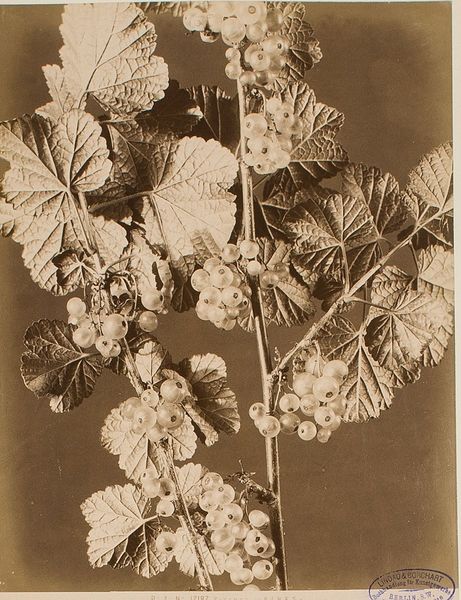
Titel: P. 4. N.&#xB0; 17187 FIRENZE - RIBES -
Künstler: Fratelli Alinari
Standort: Hamburg
Institution: Museum für Kunst und Gewerbe Hamburg
Schlagwörter: baum, strauch, frucht, gold, foto, fotografie, photographie, wine, photo, karton, johannisbeere, leaf, albumin, lichtbild, naturfotografie, sachfotografie, bildwerke, angewandte und bildende kunst, hessische systematik, bäume, sträucher, früchte, tierfotografie, naturphotographie, tierphotographie, schwarzweißpositivverfahren, silbersalzverfahren, schwarzweißfotografie, objektstudien, sachphotographie, albuminpapier, pflanzenfotografie